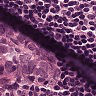
Metastatic tissue present: yes